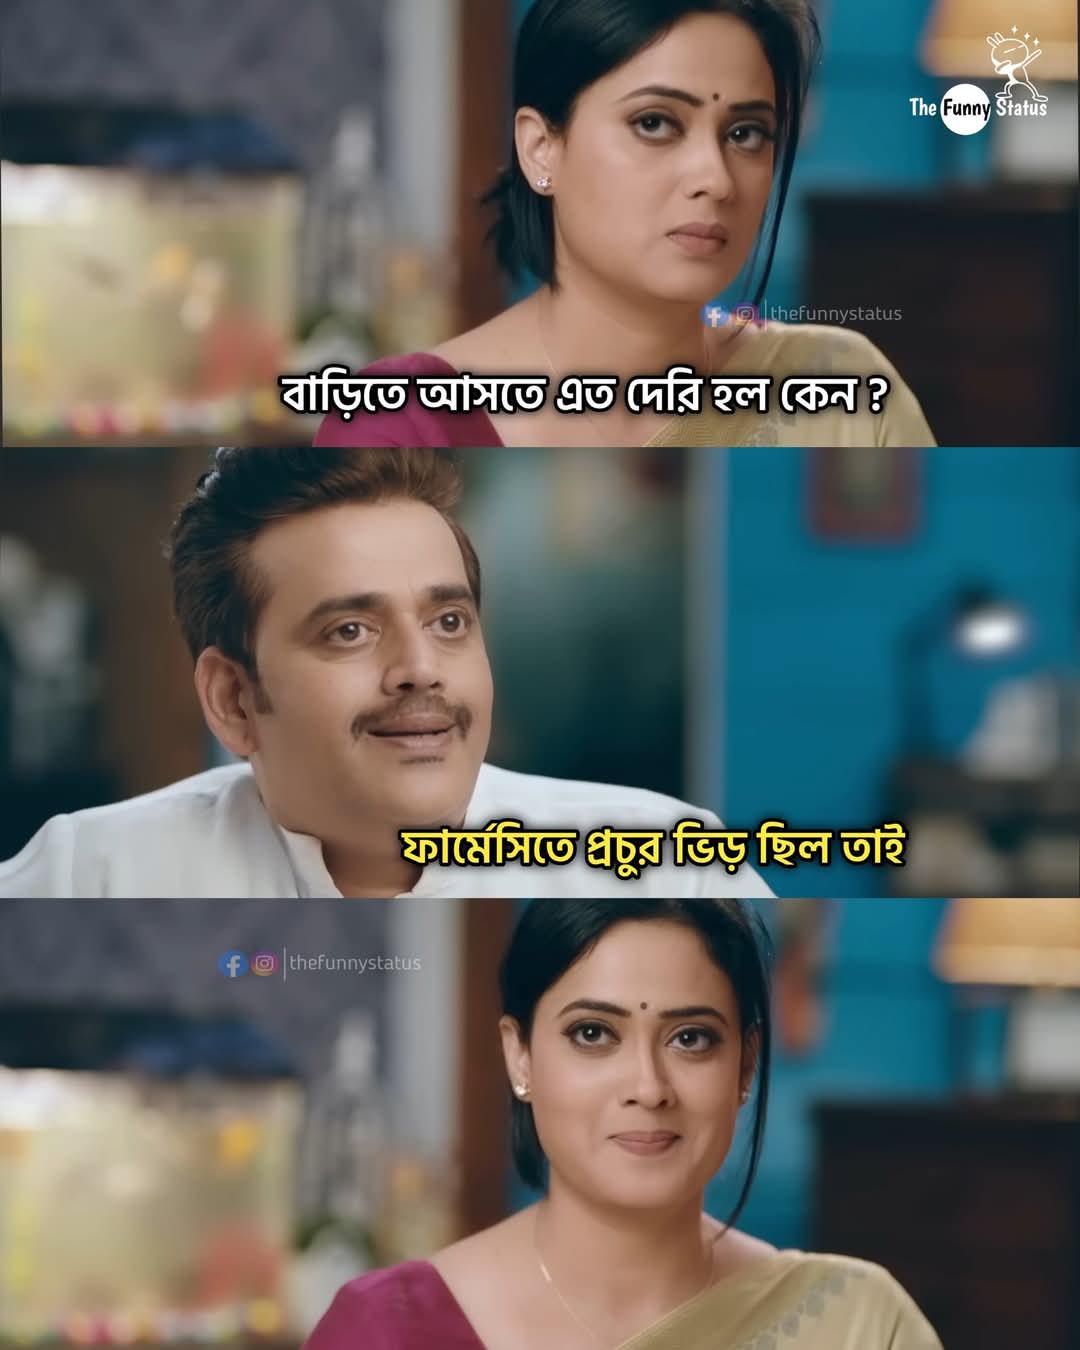
Text: বাড়িতে আসতে এত দেরি হল কেন?
ফার্মেসিতে প্রচুর ভিড় ছিল তাই

Label: Non Hate